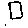
Label: square